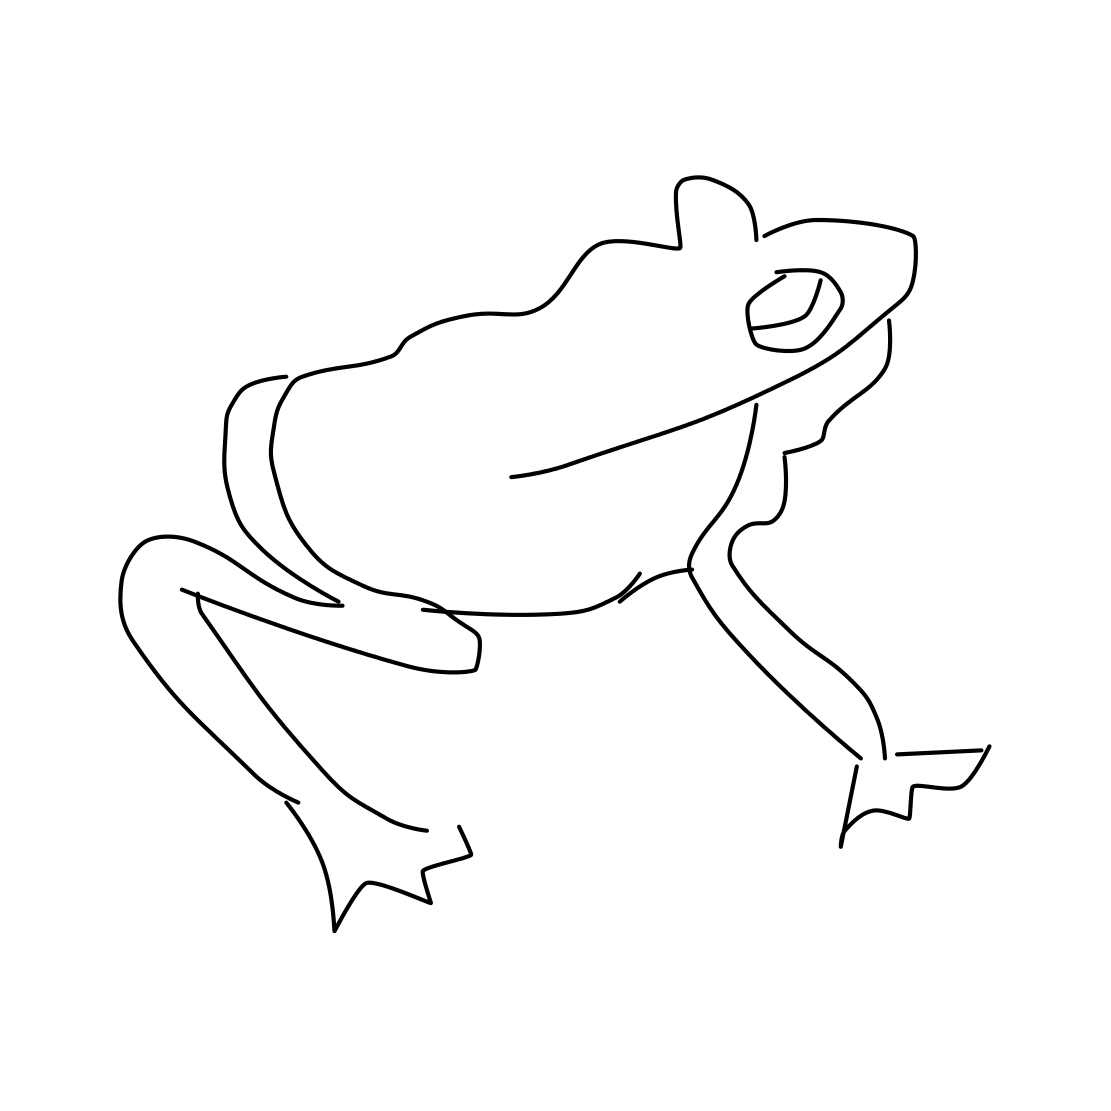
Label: frog